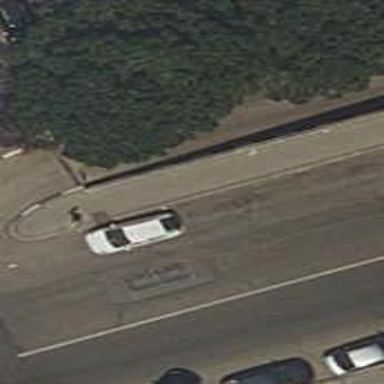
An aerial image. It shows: Taxi stand.